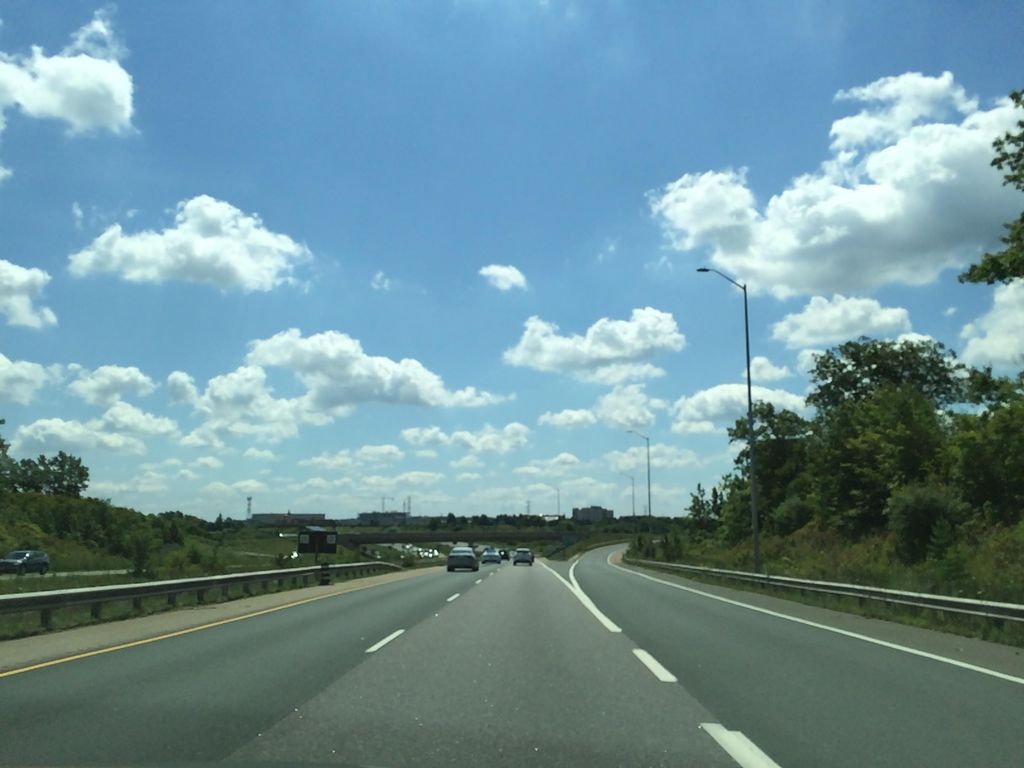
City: hamilton